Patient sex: F
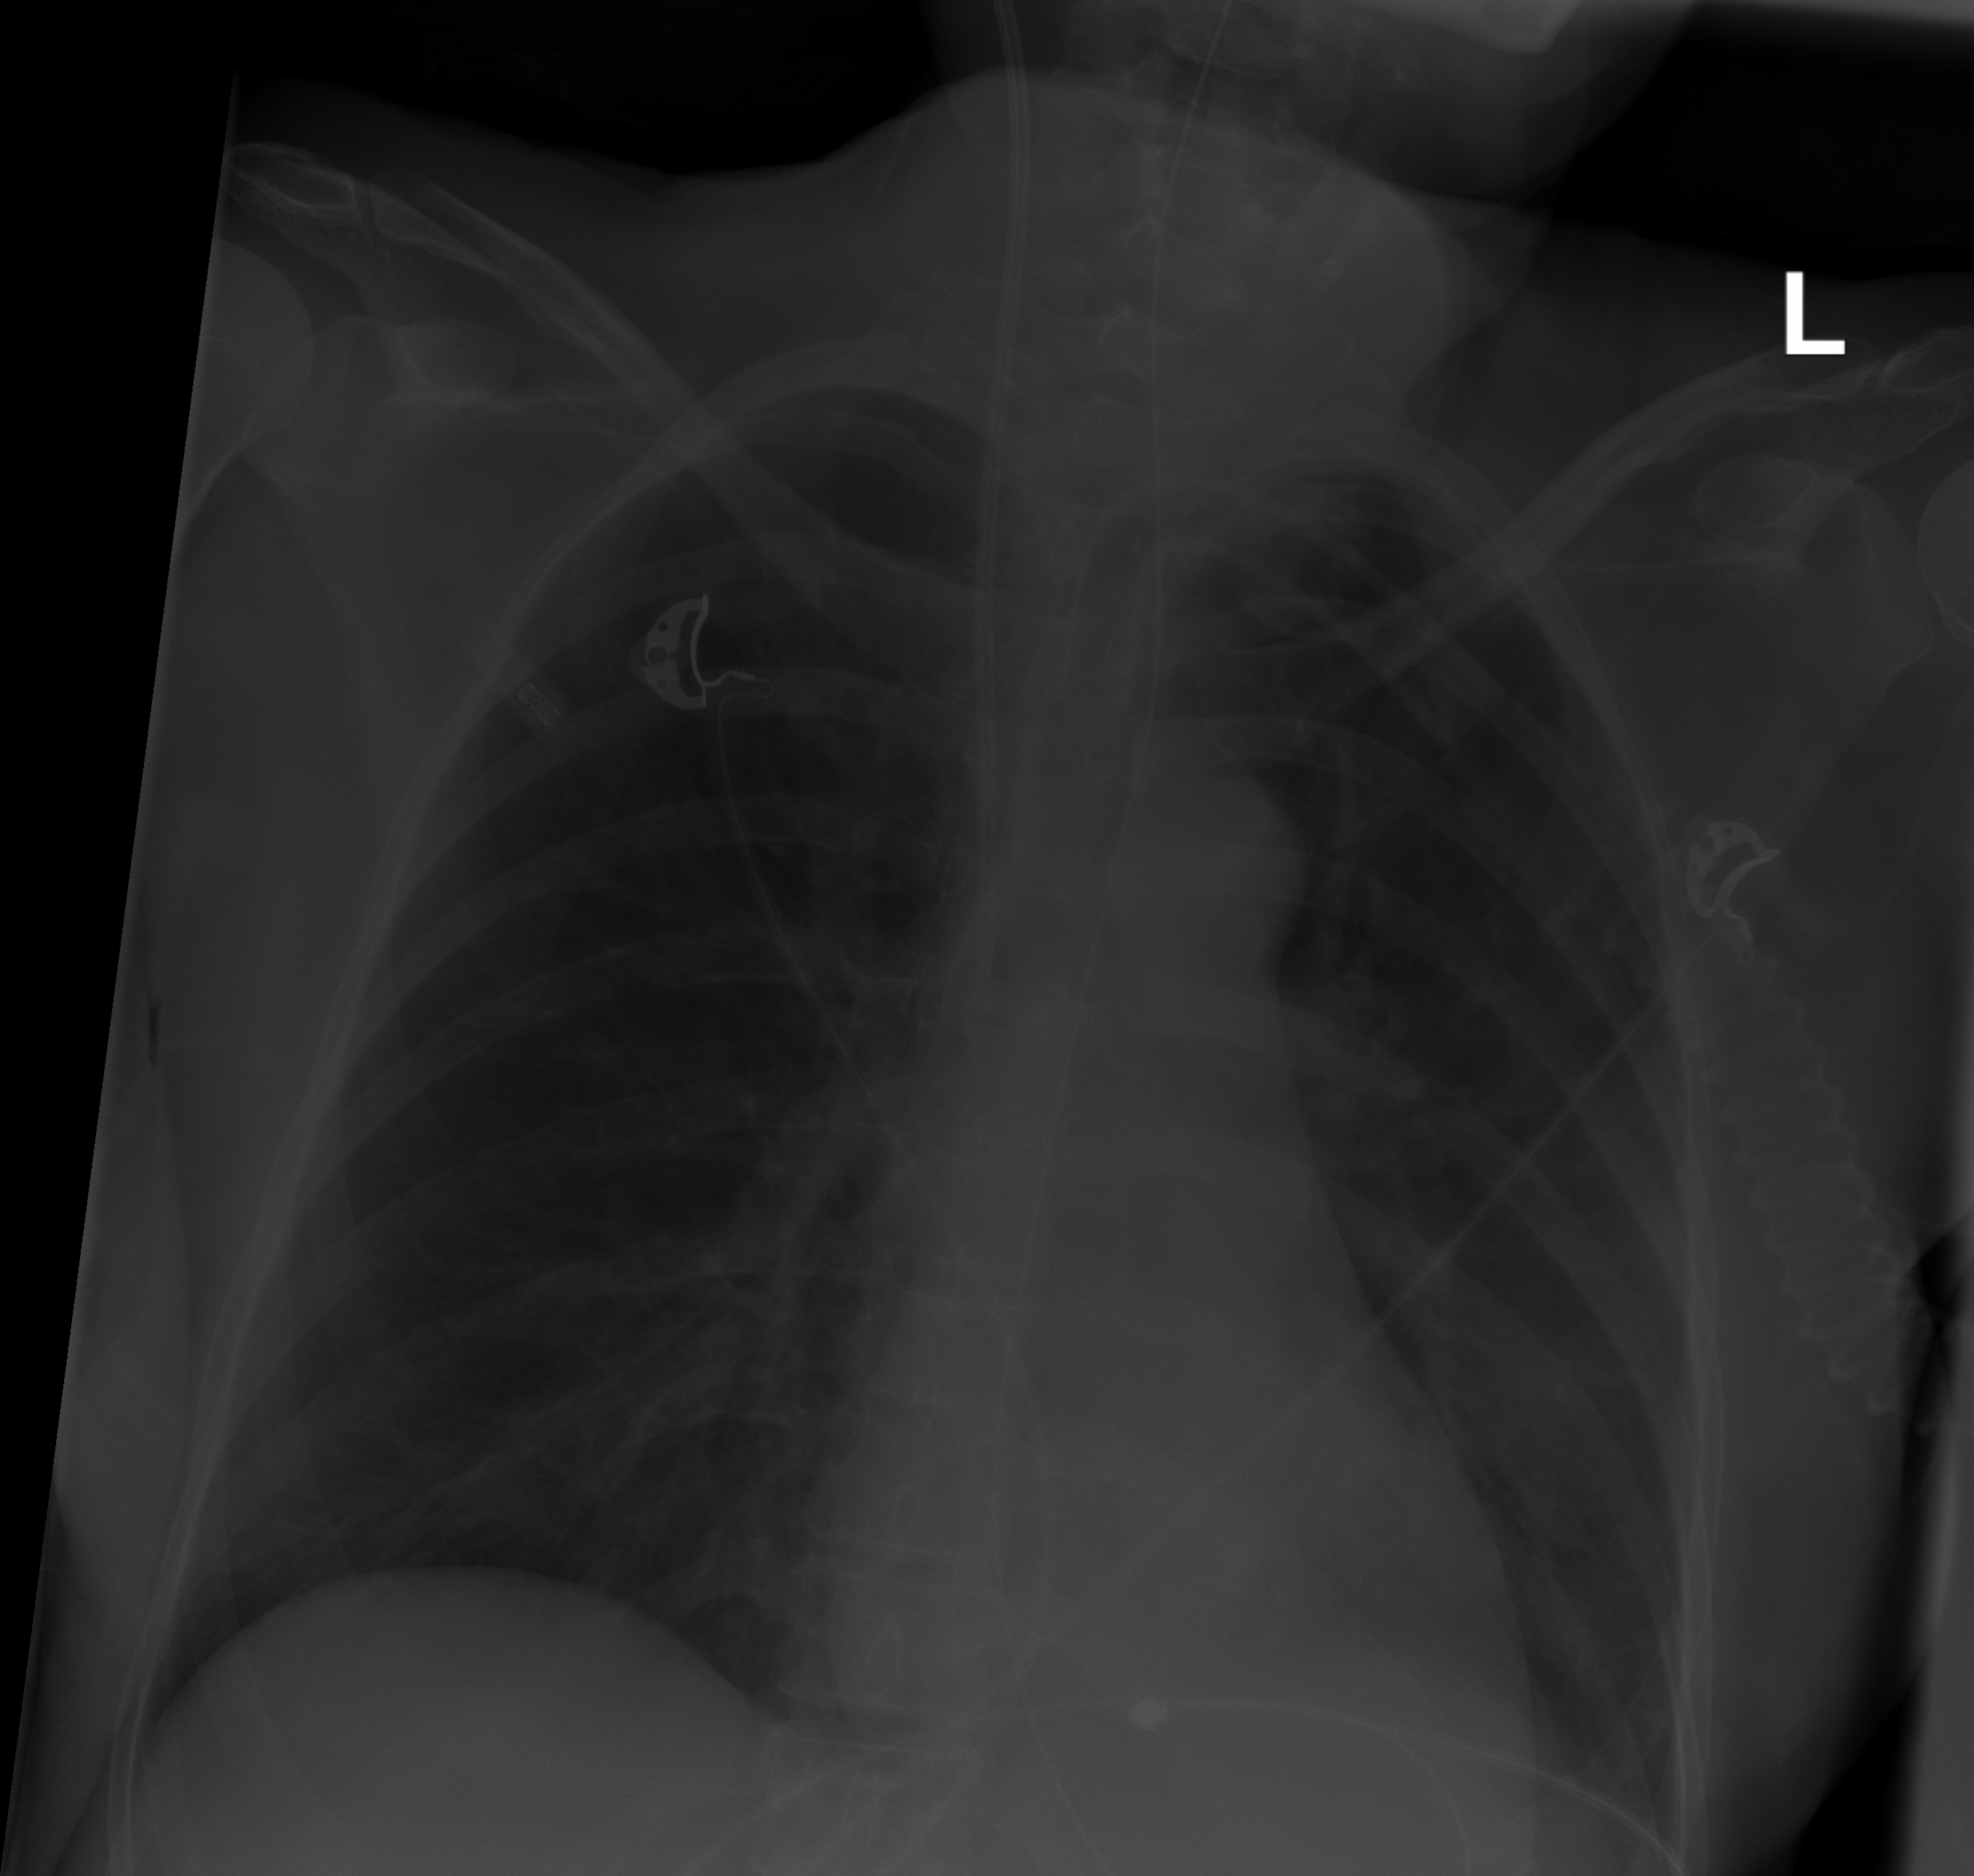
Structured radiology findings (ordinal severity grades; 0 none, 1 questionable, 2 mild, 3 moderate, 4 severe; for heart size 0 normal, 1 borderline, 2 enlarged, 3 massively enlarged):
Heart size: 0
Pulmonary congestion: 0
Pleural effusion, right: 0
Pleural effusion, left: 2
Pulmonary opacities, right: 0
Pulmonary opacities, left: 0
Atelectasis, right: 0
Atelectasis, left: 2